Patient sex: F
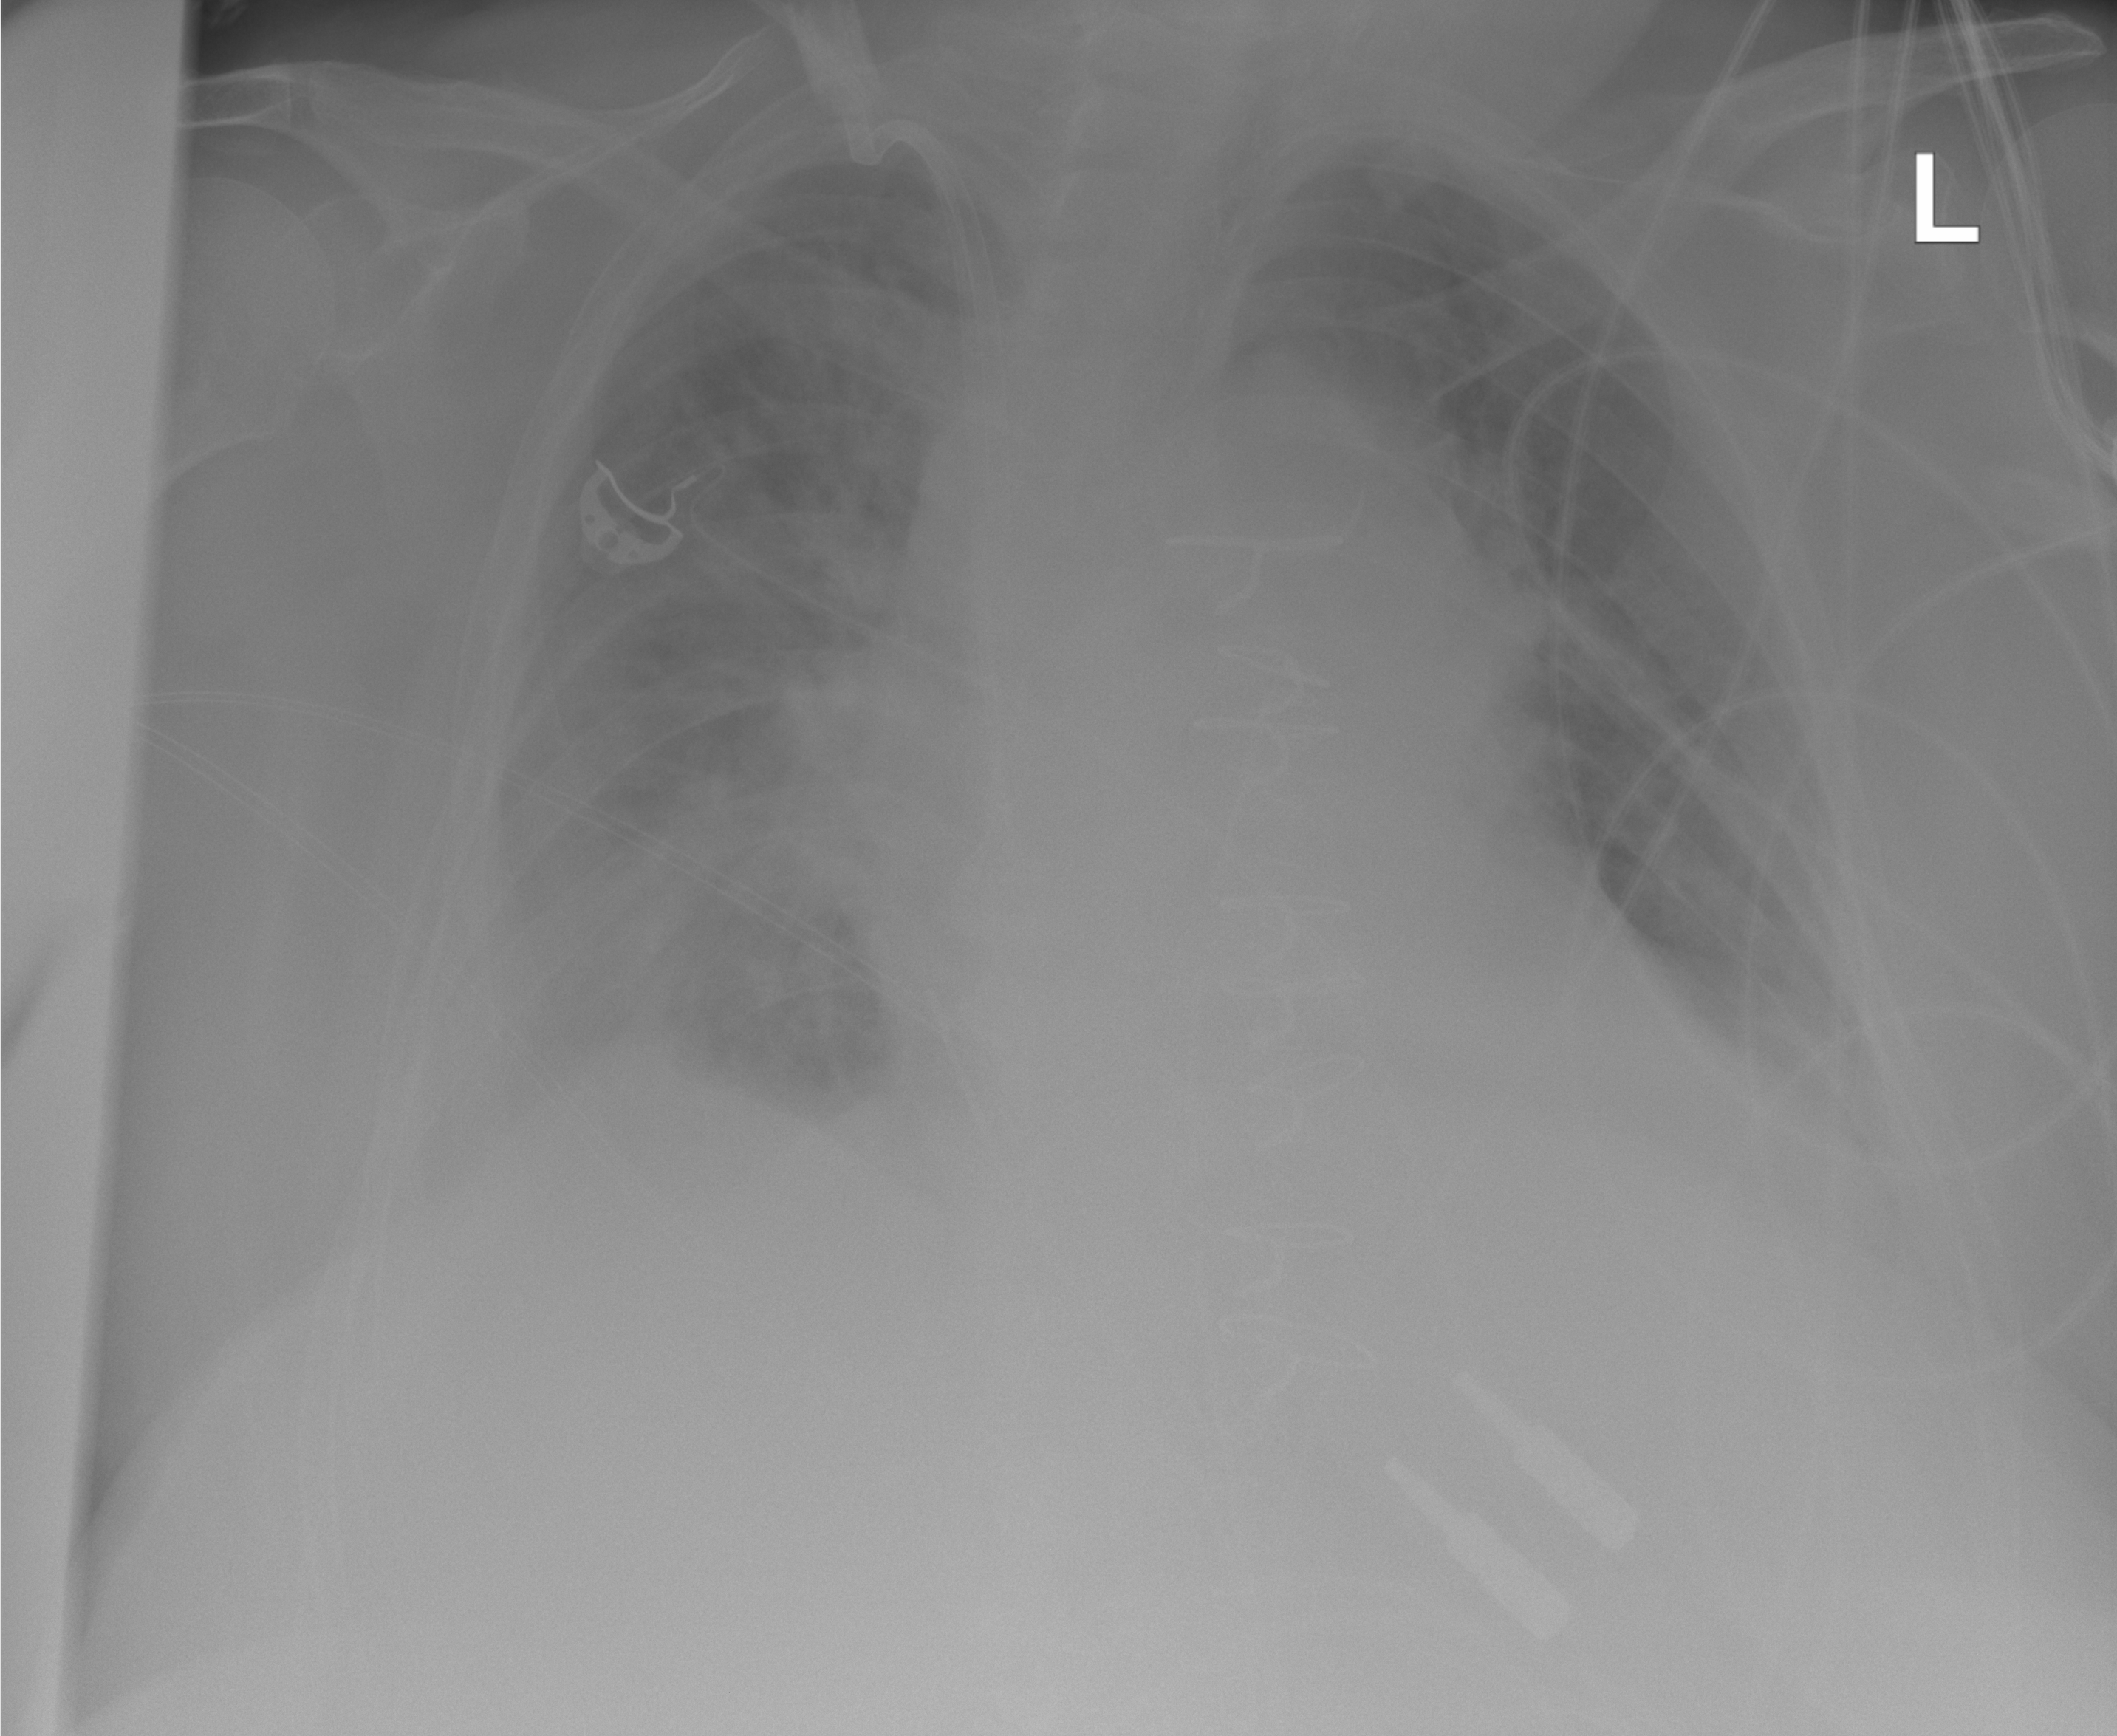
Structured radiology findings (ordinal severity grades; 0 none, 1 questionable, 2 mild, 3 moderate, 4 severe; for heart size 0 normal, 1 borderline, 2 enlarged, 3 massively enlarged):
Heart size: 0
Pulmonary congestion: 3
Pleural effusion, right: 2
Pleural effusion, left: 1
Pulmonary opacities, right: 2
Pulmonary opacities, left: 2
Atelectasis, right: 0
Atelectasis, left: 0